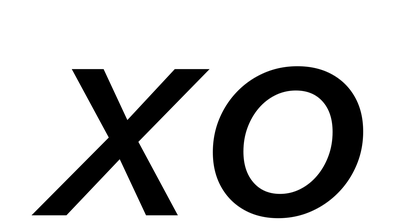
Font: InstrumentSans-Italic_Medium_Italic